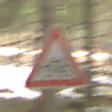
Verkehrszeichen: RadverkehrRechts
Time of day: MorningAfternoon
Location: Outdoor (Nature)
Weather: Overcast
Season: Winter
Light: Natural